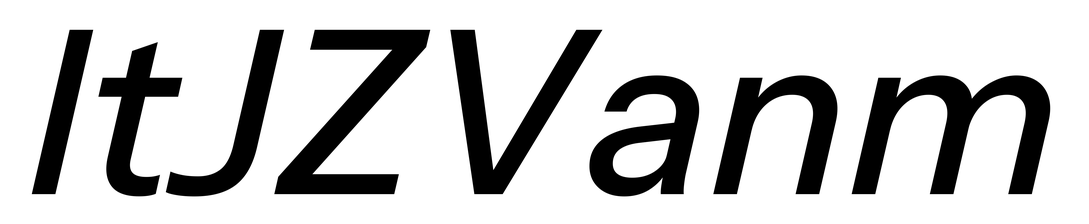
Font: InstrumentSans-Italic_Medium_Italic